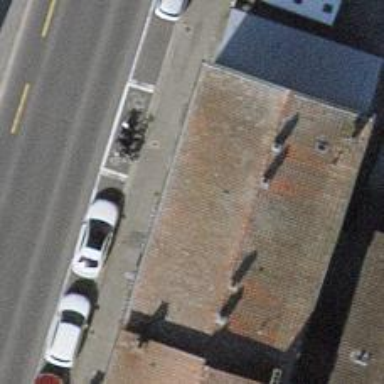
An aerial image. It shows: Shop specialized in bicycle and motorcycle repair.